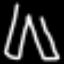
Label: pants